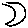
Label: moon